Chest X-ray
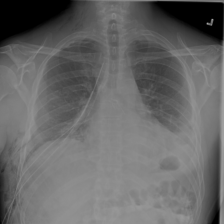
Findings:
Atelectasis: negative
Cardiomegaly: negative
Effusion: negative
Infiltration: negative
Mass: negative
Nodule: negative
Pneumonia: negative
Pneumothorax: positive
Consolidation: negative
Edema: negative
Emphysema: negative
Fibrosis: negative
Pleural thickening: negative
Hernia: negative